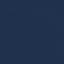
Land use / land cover: SeaLake